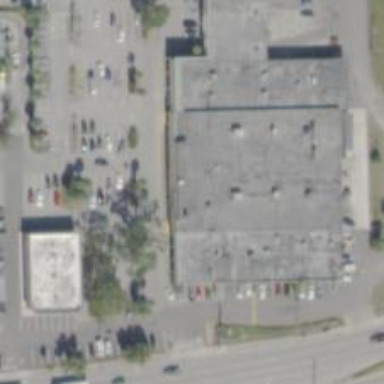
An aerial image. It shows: Supermarket.